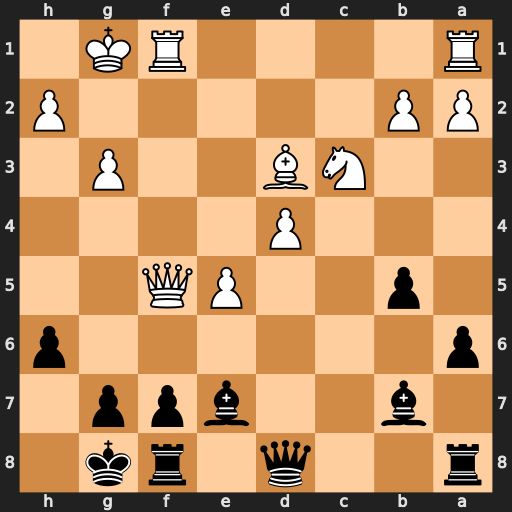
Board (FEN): r2q1rk1/1b2bpp1/p6p/1p2PQ2/3P4/2NB2P1/PP5P/R4RK1
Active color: b
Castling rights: -
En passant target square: -
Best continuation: Qxd4+ Rf2 g6